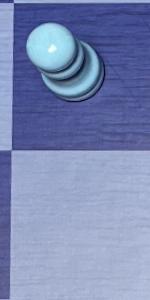
Label: Empty